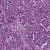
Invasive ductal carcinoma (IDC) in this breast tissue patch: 0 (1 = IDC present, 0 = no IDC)